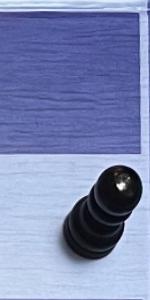
Label: Pawn_Black